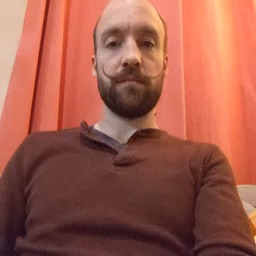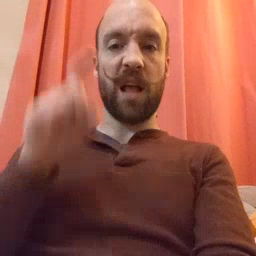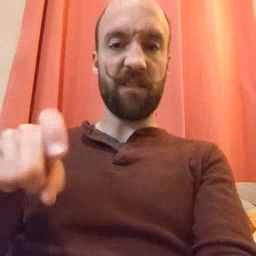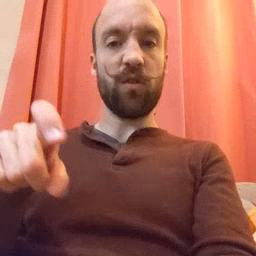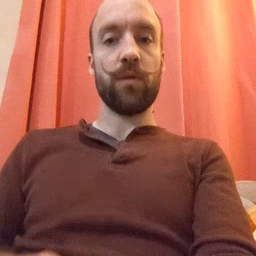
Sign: haveto